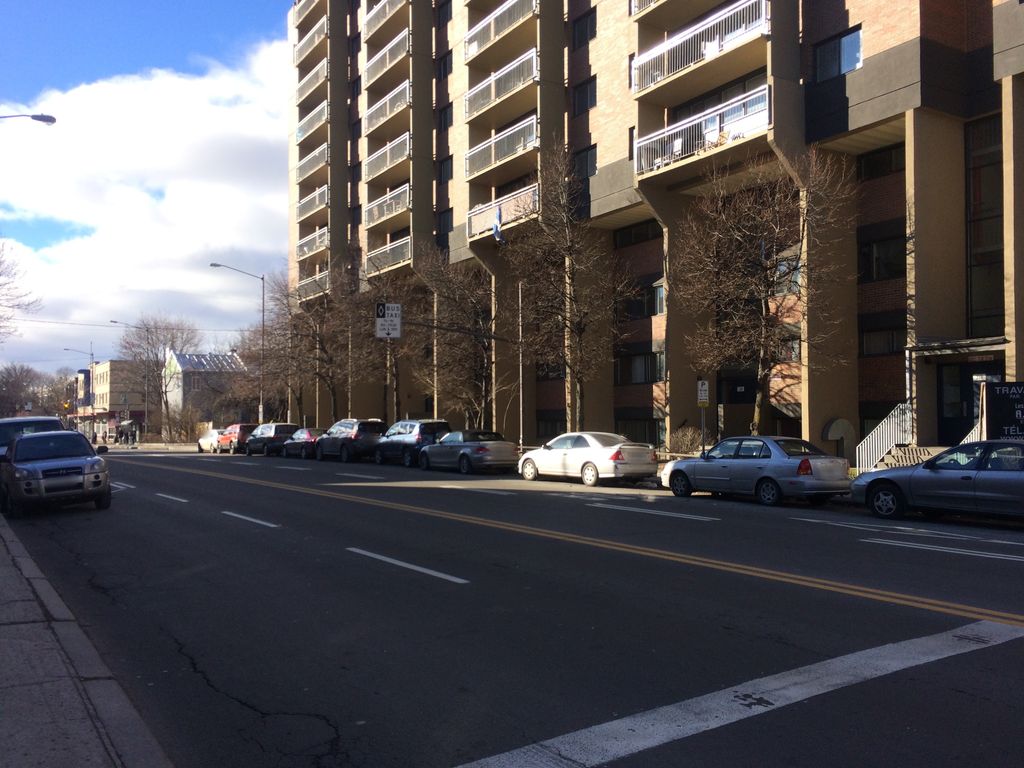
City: quebec_city